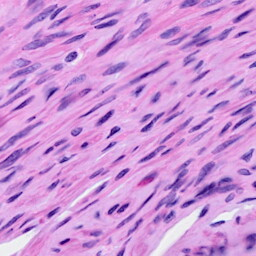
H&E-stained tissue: Ovarian